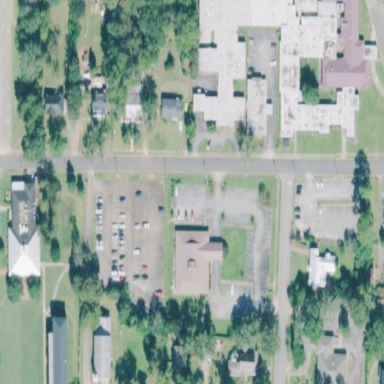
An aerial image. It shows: Clinic building offering healthcare services.